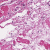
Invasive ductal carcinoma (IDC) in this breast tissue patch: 0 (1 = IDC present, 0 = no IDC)